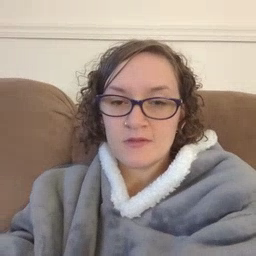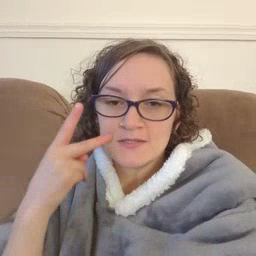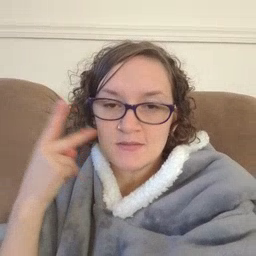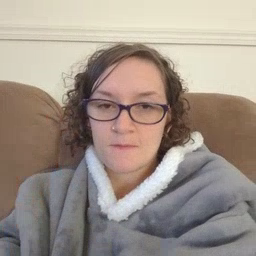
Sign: kitty